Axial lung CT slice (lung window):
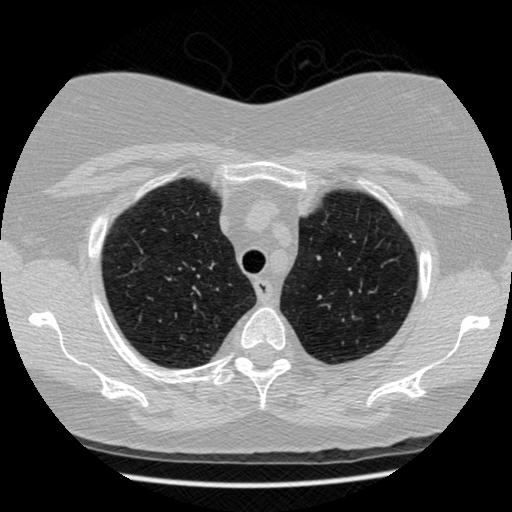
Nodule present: no